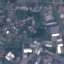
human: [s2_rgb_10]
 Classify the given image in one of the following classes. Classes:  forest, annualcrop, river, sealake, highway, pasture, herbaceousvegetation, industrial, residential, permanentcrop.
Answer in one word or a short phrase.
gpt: Industrial